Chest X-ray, PA view. Patient: 32 years old, sex M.
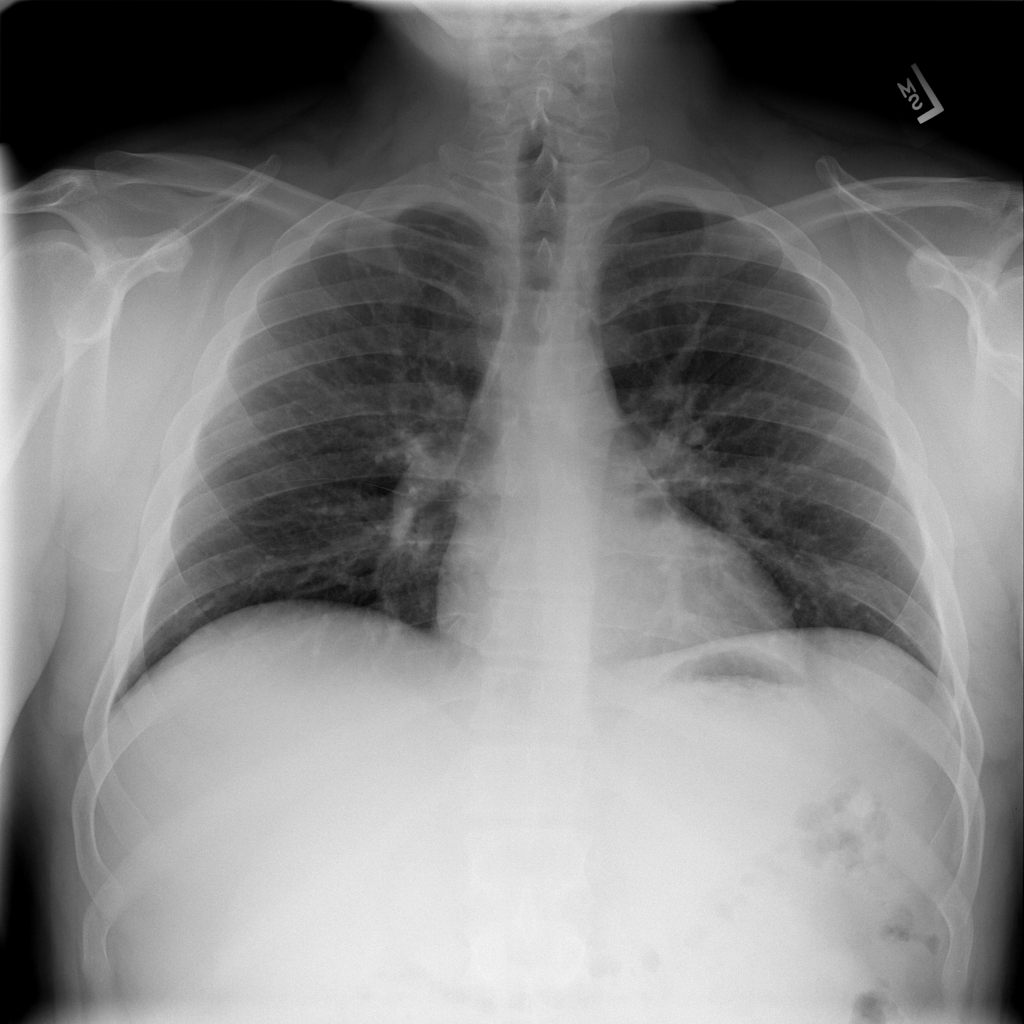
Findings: No Finding